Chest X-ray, AP view. Patient: 39 years old, sex M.
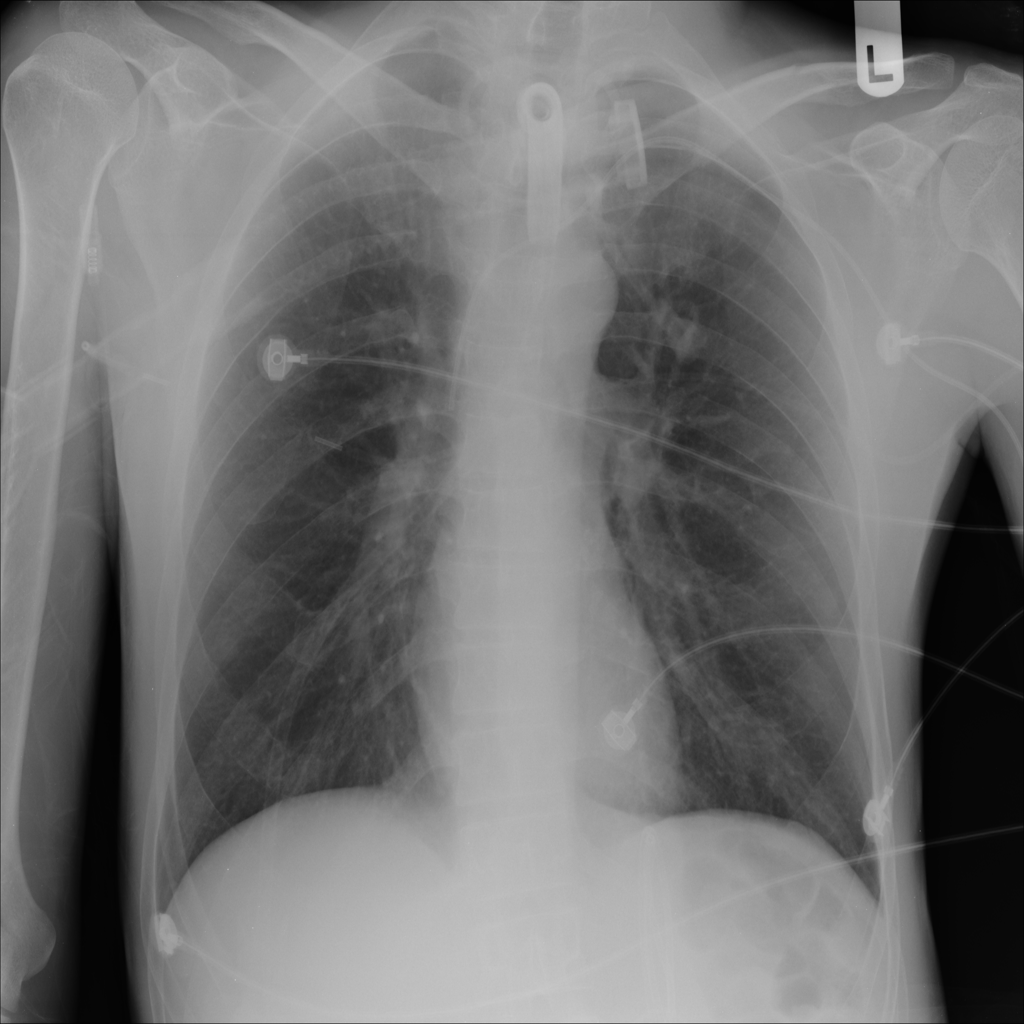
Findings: No Finding